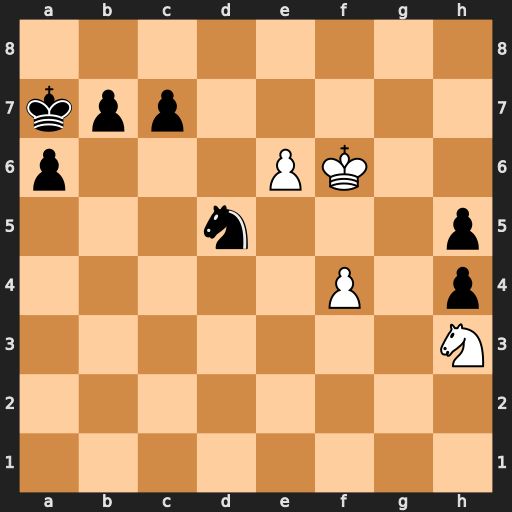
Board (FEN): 8/kpp5/p3PK2/3n3p/5P1p/7N/8/8
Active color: w
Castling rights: -
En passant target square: -
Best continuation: Ke5 c6 f5